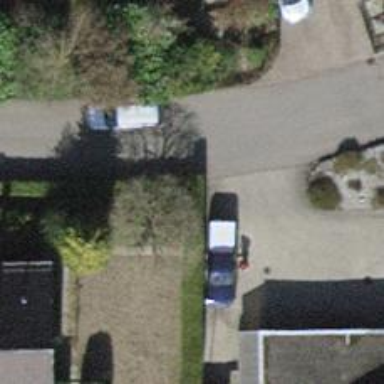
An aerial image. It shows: Hedge acting as barrier.